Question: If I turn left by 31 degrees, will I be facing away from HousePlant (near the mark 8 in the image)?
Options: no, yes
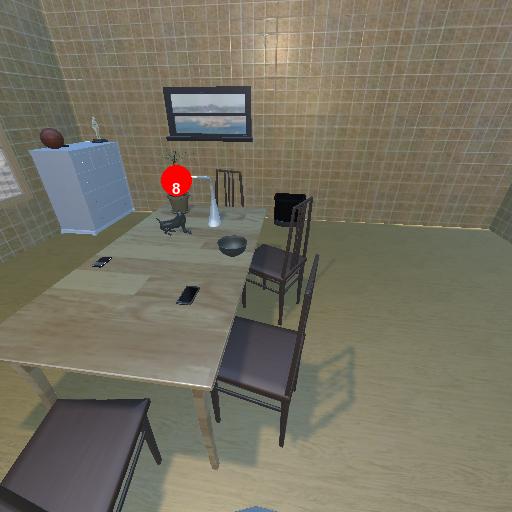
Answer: no